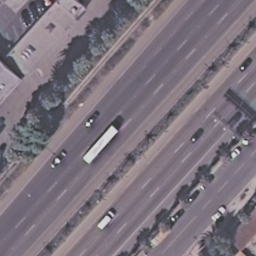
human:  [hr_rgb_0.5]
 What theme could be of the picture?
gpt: freeway